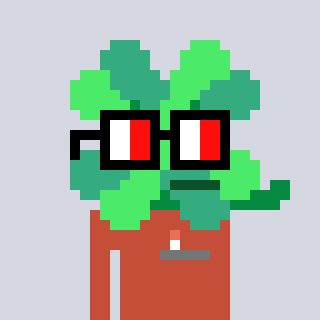
a pixel art character with square glasses with black frames and red eyes, a clover-shaped head and a rust-colored body on a cool background